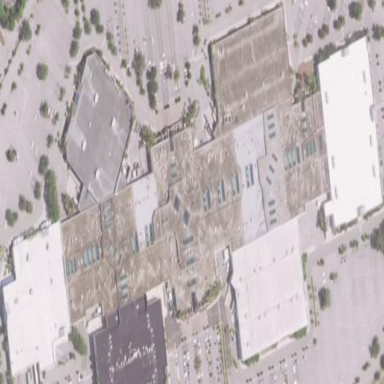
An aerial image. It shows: Retail building that is part of mall.